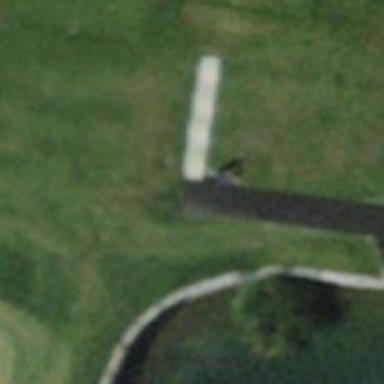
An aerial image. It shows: Designated golf cart path made of compacted surface. It is service road specifically for golf carts.